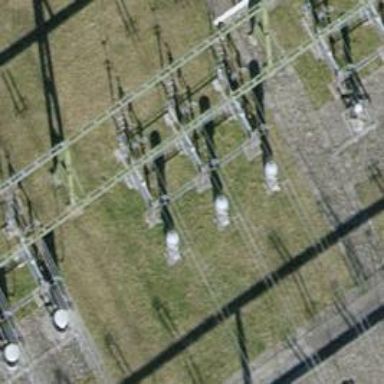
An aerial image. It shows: Insulator used in power systems.